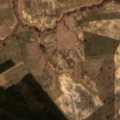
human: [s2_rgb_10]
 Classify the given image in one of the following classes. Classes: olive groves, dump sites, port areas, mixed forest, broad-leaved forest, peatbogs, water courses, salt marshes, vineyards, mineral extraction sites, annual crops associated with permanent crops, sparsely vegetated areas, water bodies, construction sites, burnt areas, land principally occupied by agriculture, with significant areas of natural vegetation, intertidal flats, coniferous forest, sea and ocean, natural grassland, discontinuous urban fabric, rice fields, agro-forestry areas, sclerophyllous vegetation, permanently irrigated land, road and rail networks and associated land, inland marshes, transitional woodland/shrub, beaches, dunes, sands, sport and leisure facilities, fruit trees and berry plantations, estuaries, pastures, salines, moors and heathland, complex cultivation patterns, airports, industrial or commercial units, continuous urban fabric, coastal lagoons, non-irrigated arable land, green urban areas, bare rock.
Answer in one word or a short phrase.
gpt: non-irrigated arable land, pastures, land principally occupied by agriculture, with significant areas of natural vegetation, mixed forest